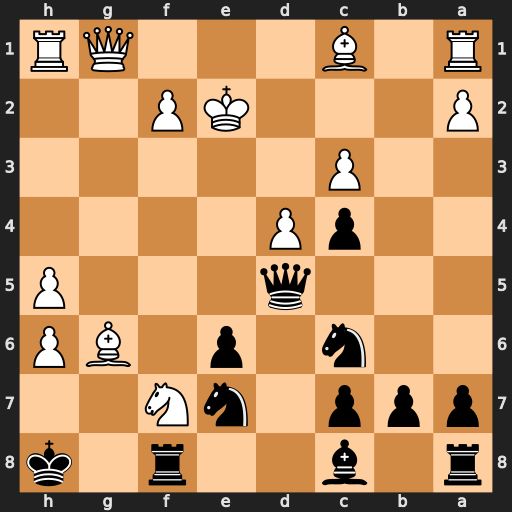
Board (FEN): r1b2r1k/ppp1nN2/2n1p1BP/3q3P/2pP4/2P5/P3KP2/R1B3QR
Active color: b
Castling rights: -
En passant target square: -
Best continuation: Rxf7 Bxf7 Qe4+ Kf1 Qd3+